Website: apple
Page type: payment
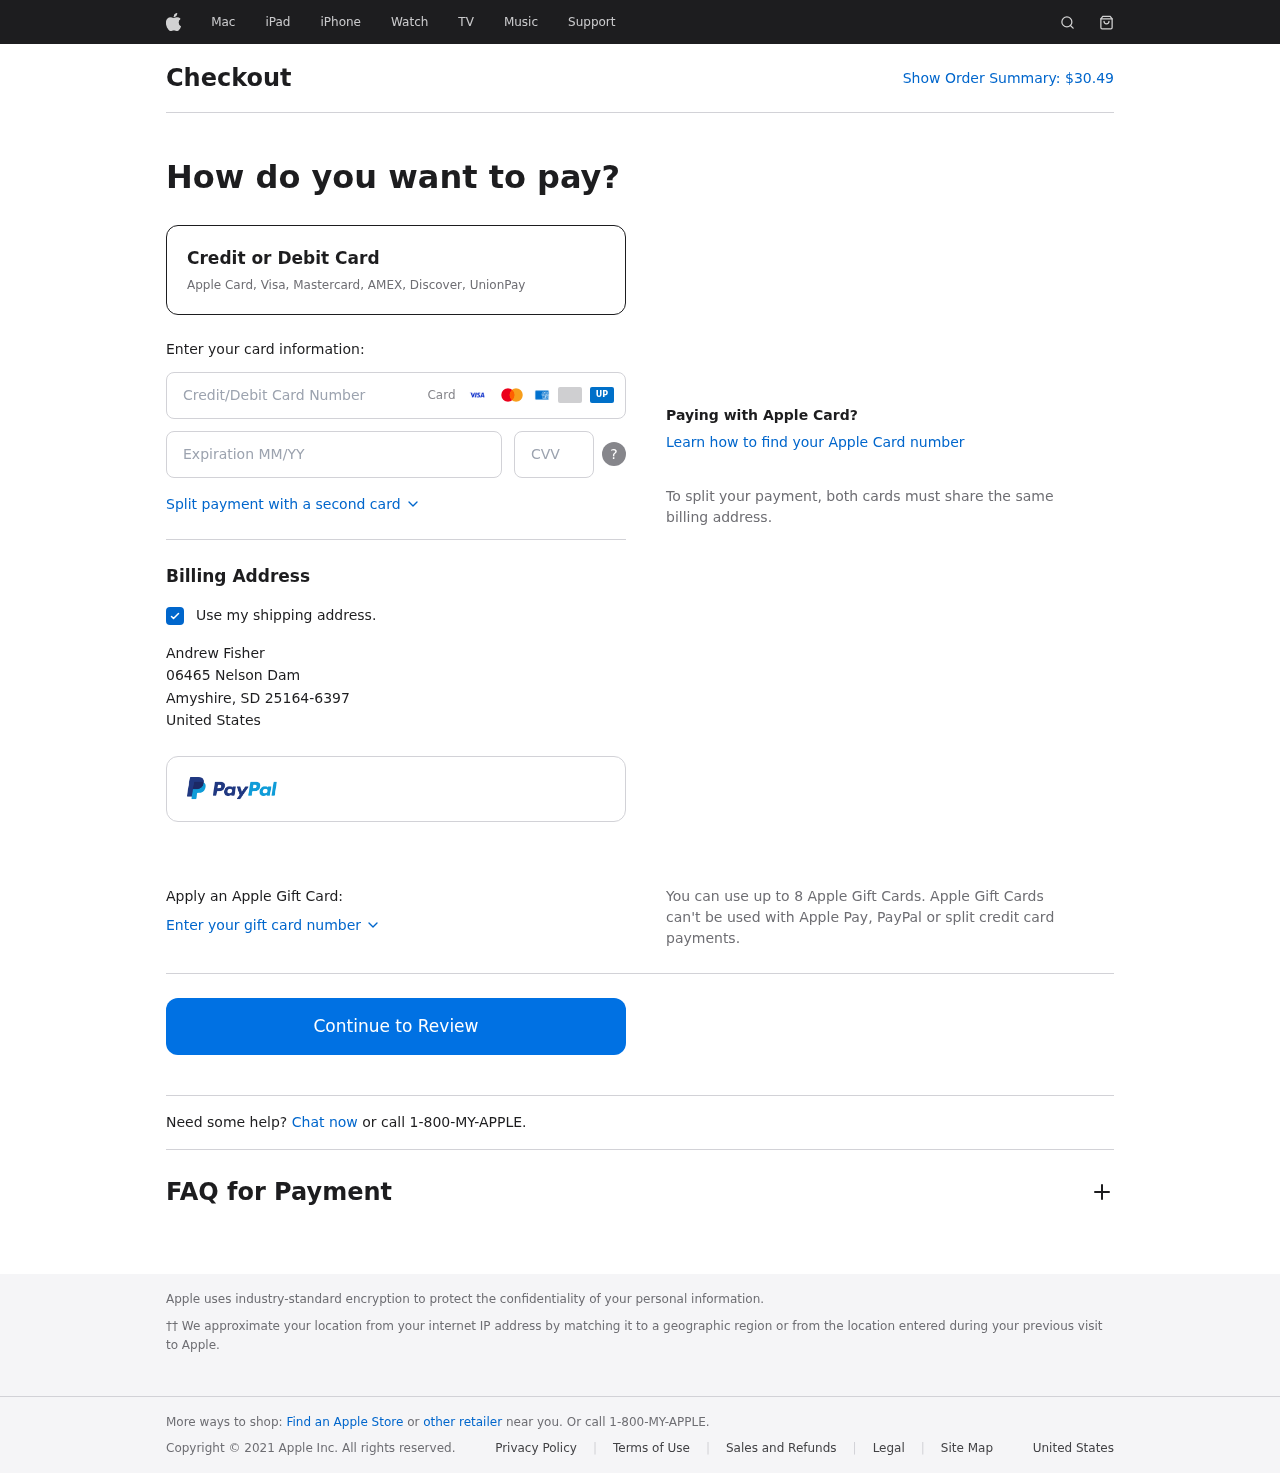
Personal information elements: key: PII_CARD_CVV
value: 946
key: PII_CARD_EXPIRY
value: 05/29
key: PII_CARD_NUMBER
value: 6011 1367 4161 1947
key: PII_CITY
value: Amyshire
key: PII_COUNTRY
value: United States
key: PII_FULLNAME
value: Andrew Fisher
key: PII_POSTCODE_FULL
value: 25164-6397
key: PII_STATE_ABBR
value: SD
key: PII_STREET
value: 06465 Nelson Dam
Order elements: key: ORDER_TOTAL
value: $30.49